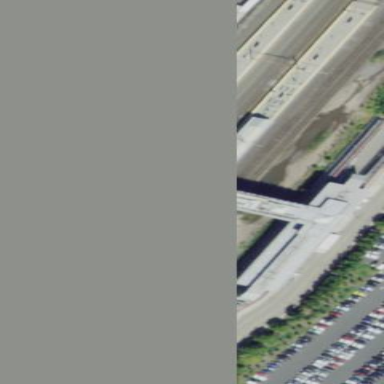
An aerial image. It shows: Platform at public transport station with shelter.